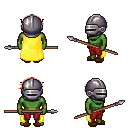
a pixel art fantasy rpg character, male body template, orc, green skin, yellow cape, red pants, red short bangs hairstyle, metal helm, brown slippers, spear, four views (front, back, left, right), 2x2 character sprite sheet, small pixel art, hard edges, no anti-aliasing